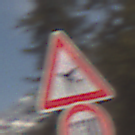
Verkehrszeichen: FlugbetriebRechts
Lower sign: Geschwindigkeit130
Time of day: Midday
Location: Outdoor (Nature)
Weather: PartlyCloudy
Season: NotSpecified
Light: Natural